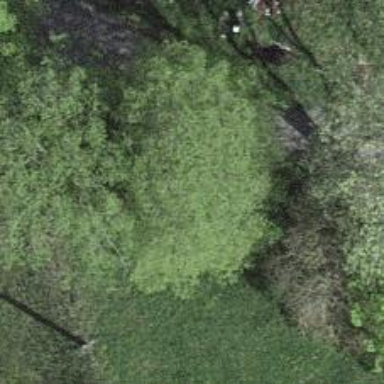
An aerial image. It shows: Beautiful tree in nature.